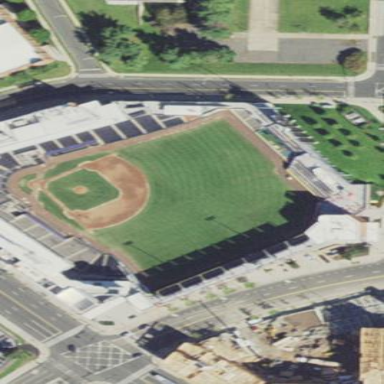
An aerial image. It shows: Grass pitch designated for baseball.